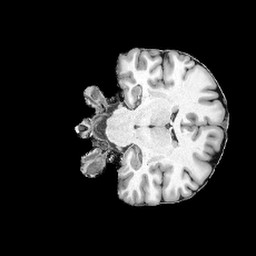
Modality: UNIT1
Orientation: coronal